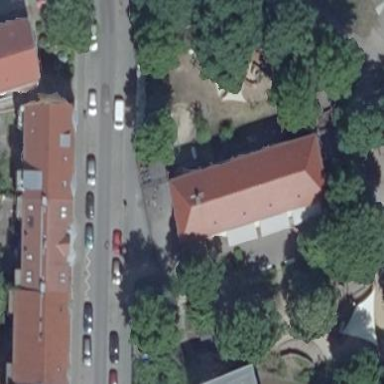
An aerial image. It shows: Kindergarten building.